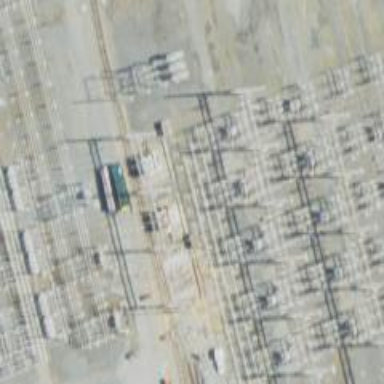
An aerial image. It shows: Switch for power supply.